Question: Hi I'm using Jquery's mouse position to find the position of the page.
I would like it to have it behave more like latitude and longitude coordinates.
'''
$().mousemove(function(e){
$('#detect').html( e.pageX + 'deg N, '+ e.pageY + 'deg E' );
});
'''
I realise this is not true latitude and longitude coordinates. The box would be the webpage, and 0 is absolute middle of the webpage. Moving the mouse into the N/E area would produce this result.

Any help would be appreciated. Thanks.
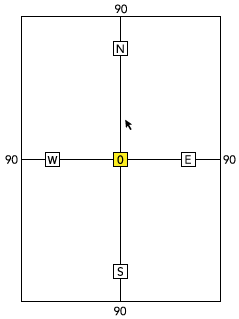
Answer: Javascript:
'''
var screenX = $(document).width() / 2;
var screenY = $(document).height() / 2;
$(document).mousemove(function(e){
var apX = screenX - e.pageX;
var apY = screenY - e.pageY;
var latT = (apY>=0) ? 'N' : 'S';
var lonT = (apX>=0) ? 'W' : 'E';
apX = Math.round(Math.abs(apX));
apY = Math.round(Math.abs(apY));
$('#detect').html( apX + 'px '+ latT +', '+ apY + 'px '+ lonT );
});
'''
You can find a test on <URL>